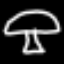
Label: mushroom